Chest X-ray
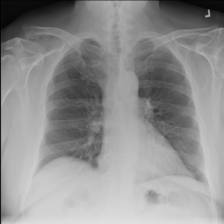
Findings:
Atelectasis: negative
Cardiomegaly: negative
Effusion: negative
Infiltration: negative
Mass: negative
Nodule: negative
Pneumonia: negative
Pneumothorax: negative
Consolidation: negative
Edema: negative
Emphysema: negative
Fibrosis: negative
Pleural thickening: negative
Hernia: negative